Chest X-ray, PA view. Patient: 20 years old, sex F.
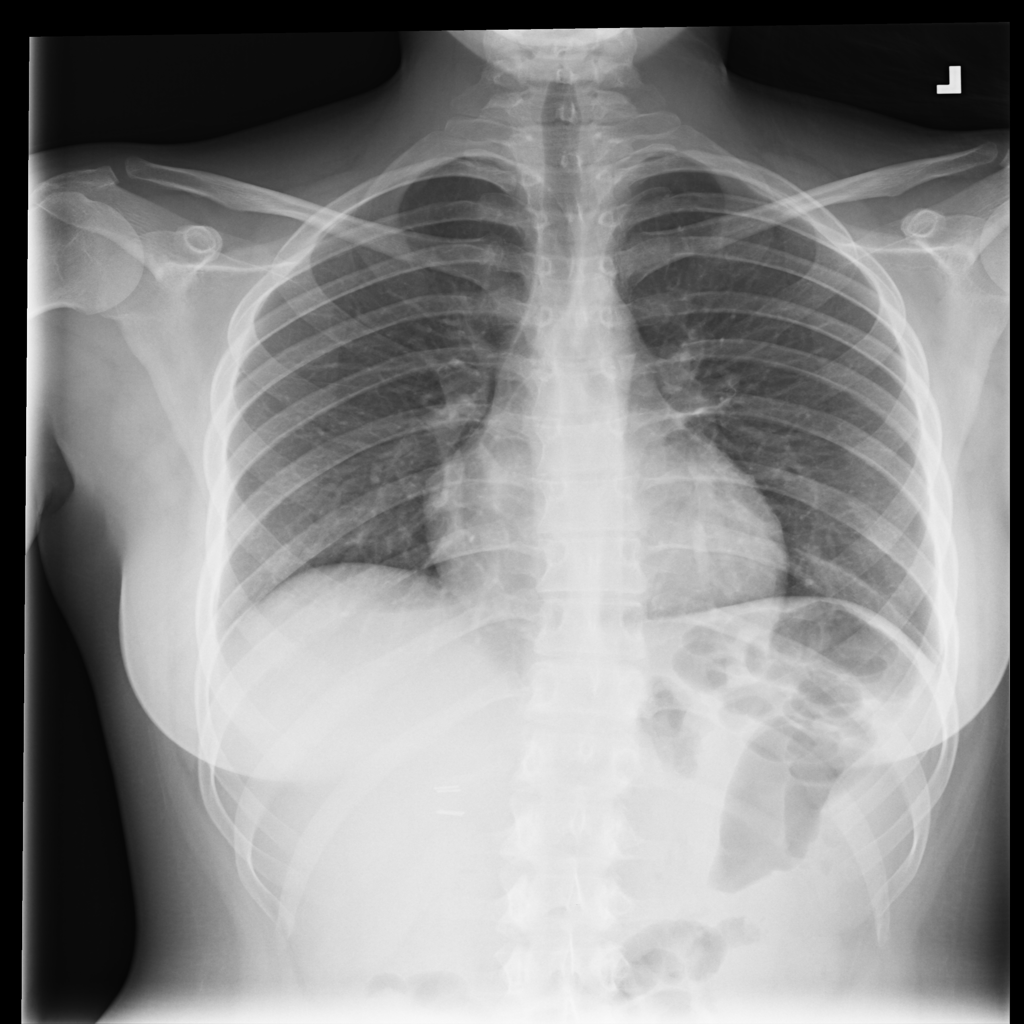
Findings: No Finding